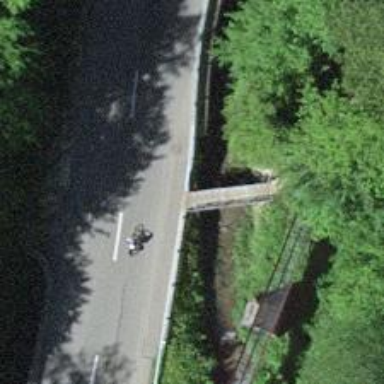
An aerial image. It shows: Path leading to bridge.